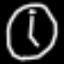
Label: clock